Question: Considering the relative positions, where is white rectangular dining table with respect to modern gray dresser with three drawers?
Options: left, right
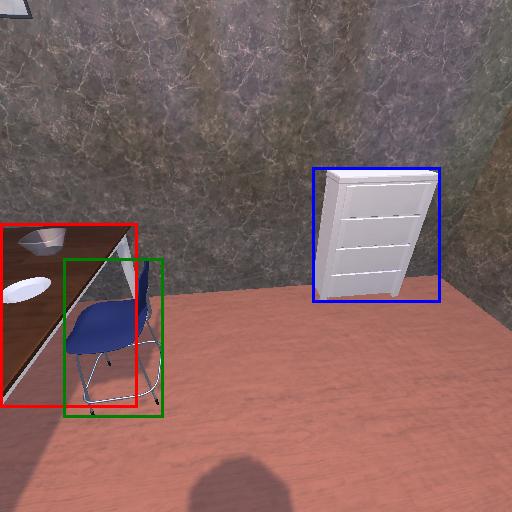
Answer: left